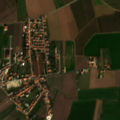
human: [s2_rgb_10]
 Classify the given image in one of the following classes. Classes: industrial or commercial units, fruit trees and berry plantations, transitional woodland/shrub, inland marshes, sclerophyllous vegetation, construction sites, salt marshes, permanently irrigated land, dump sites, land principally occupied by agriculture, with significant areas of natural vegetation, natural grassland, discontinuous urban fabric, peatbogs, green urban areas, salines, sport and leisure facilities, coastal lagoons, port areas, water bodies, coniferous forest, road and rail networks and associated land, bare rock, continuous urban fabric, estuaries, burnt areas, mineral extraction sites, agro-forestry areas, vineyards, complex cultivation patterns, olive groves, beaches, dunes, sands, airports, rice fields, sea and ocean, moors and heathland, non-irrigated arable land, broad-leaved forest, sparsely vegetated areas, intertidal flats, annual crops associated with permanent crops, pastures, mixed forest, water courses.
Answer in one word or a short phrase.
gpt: discontinuous urban fabric, permanently irrigated land, complex cultivation patterns